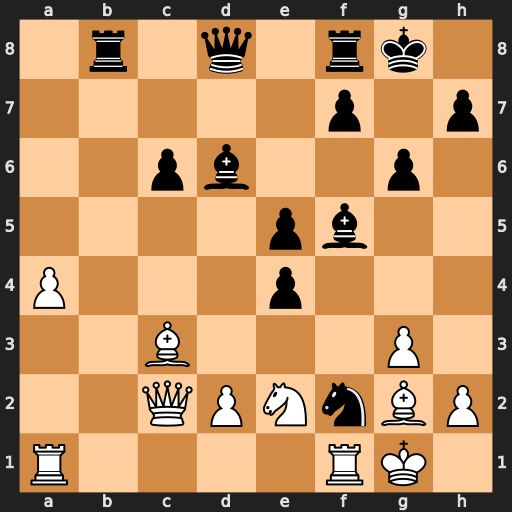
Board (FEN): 1r1q1rk1/5p1p/2pb2p1/4pb2/P3p3/2B3P1/2QPNnBP/R4RK1
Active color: w
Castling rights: -
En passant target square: -
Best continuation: Rxf2